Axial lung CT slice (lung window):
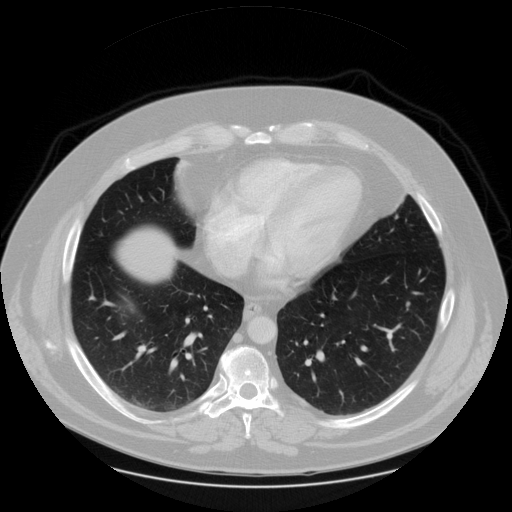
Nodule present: no